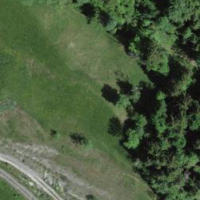
EUNIS habitat code: 41
Species observed at this site:
Aruncus dioicus
Tussilago farfara